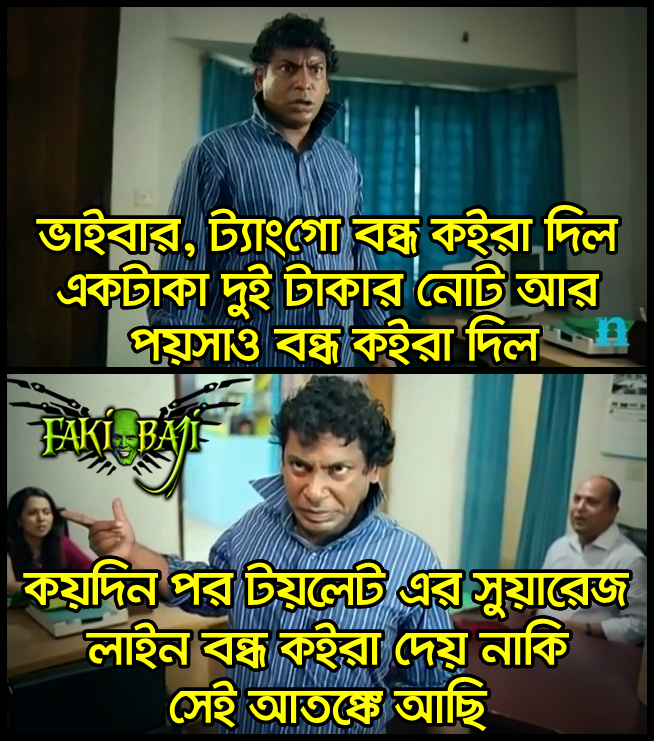
Caption: ভাইবার ট্যাংগো বন্ধ কইরা দিল একটাকা দুইটাকার নোট আর পয়সাও বন্ধ কইরা দিল কয়দিন পর টয়লেট এর সুয়ারেজ লাইন বন্ধ কইরা দেয় নাকি দেই আতংকে আছি
Label: non-hate